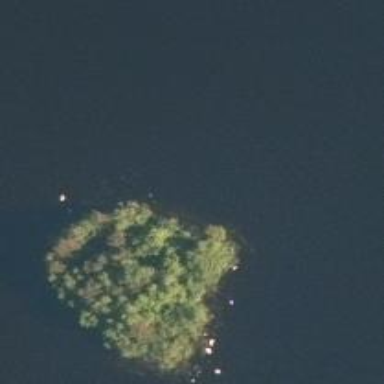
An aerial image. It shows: Islet.